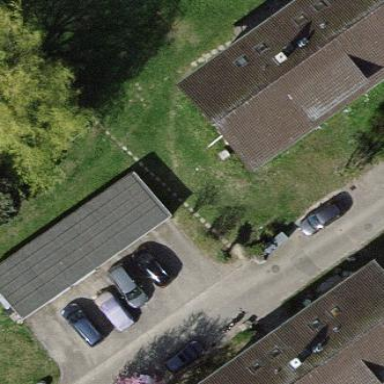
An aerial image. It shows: Group of garages.